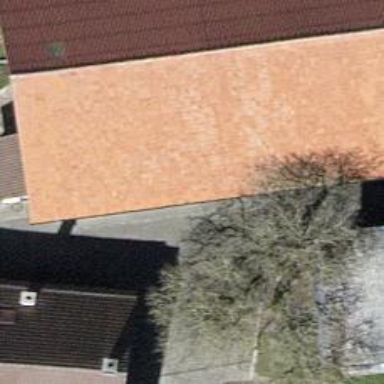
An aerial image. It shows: Building with gabled roof.